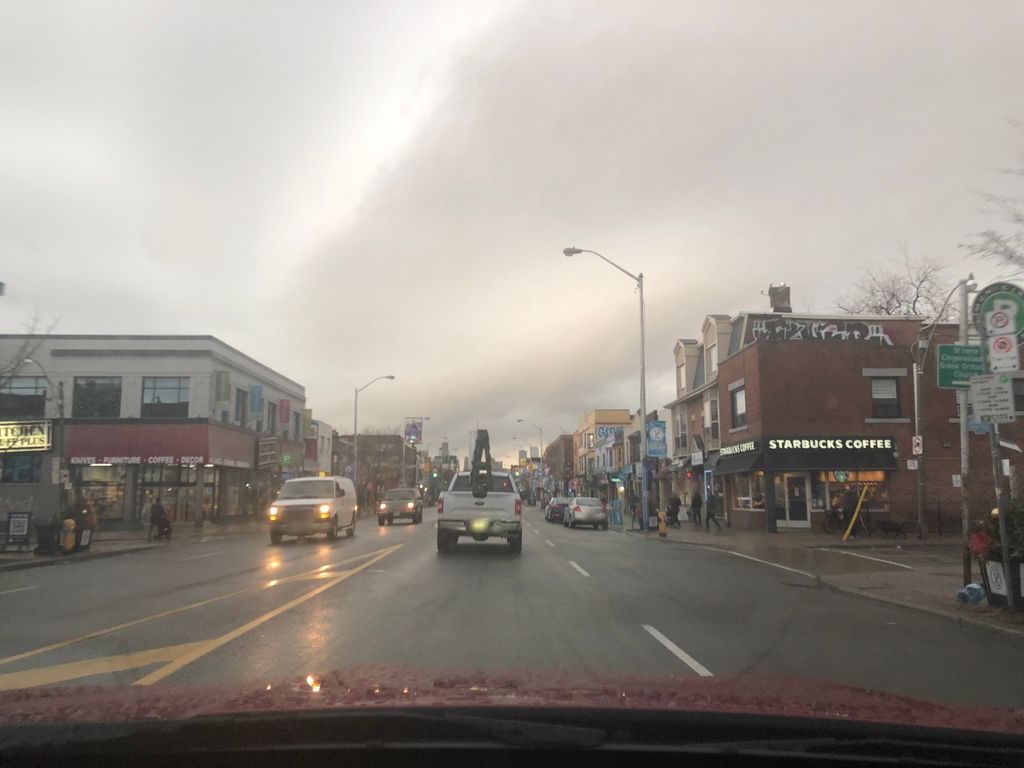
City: toronto